Question: I am making a site where I can create exams with multiple choice questions. I have a html page in which I can add questions to an exam.
A question consists out of the description of the question and multiple options. An option contains the response and a value to check if the response is true or false.
The user should be able to add options to the question when filling in the form. I am trying to use formbuilder, formgroup and formarray for this but it is not working. When I press add option, a new response and a new valid field should appear.

The fields are appearing on my html page, but I get this error when filling in the form. "Cannot find control with name response" +"cannot find control with name valid"
This is the HTML page:
'''
<form [formGroup]="questionForm" (ngSubmit)="onSubmit(questionForm.value)">
<div>
<label>Description:</label>
<br />
<input class="form-control" id="description" type="text" formControlName="description">
<br />
<label>Options</label>
<div *ngFor="let test of arrayOptions; let i = index">
<div class=mx-4>
<label>Response</label>
<input class="form-control" id="response" type="text" formControlName="response">
<label>Valid</label>
<input class="form-control" id="valid" type="text" formControlName="valid">
</div>
</div>
<button type="button" class="btn-block-option text-primary" (click)="addOption()">
<i class="fa fa-plus" aria-hidden="true"></i>Add option
</button>
</div>
<div class="block-content block-content-full block-content-sm bg-body-light font-size-sm">
<button class="btn btn-primary" type="submit">Add</button>
</div>
</form>
'''
This is my ts page:
'''
export class AddQuestionComponent implements OnInit {
questionForm;
arrayOptions;
constructor(
private examSimulatorService: ExamSimulatorService,
private formBuilder: FormBuilder
) {
this.questionForm = this.formBuilder.group({
description: '',
options: ''
})
}
removeOption(i) {
this.questionForm.removeControl(i);
}
addOption() {
this.questionForm.addControl(this.questionForm.controls.options.value,
this.formBuilder.array([this.formBuilder.group(
{
response: "",
valid: ""
}
)]));
this.arrayOptions.push(this.questionForm.controls.options.value);
}
onSubmit(questionData) {
this.examSimulatorService.addQuestion(questionData);
this.questionForm.reset();
}
ngOnInit() {
this.arrayOptions = [];
this.addOption();
}
}
'''
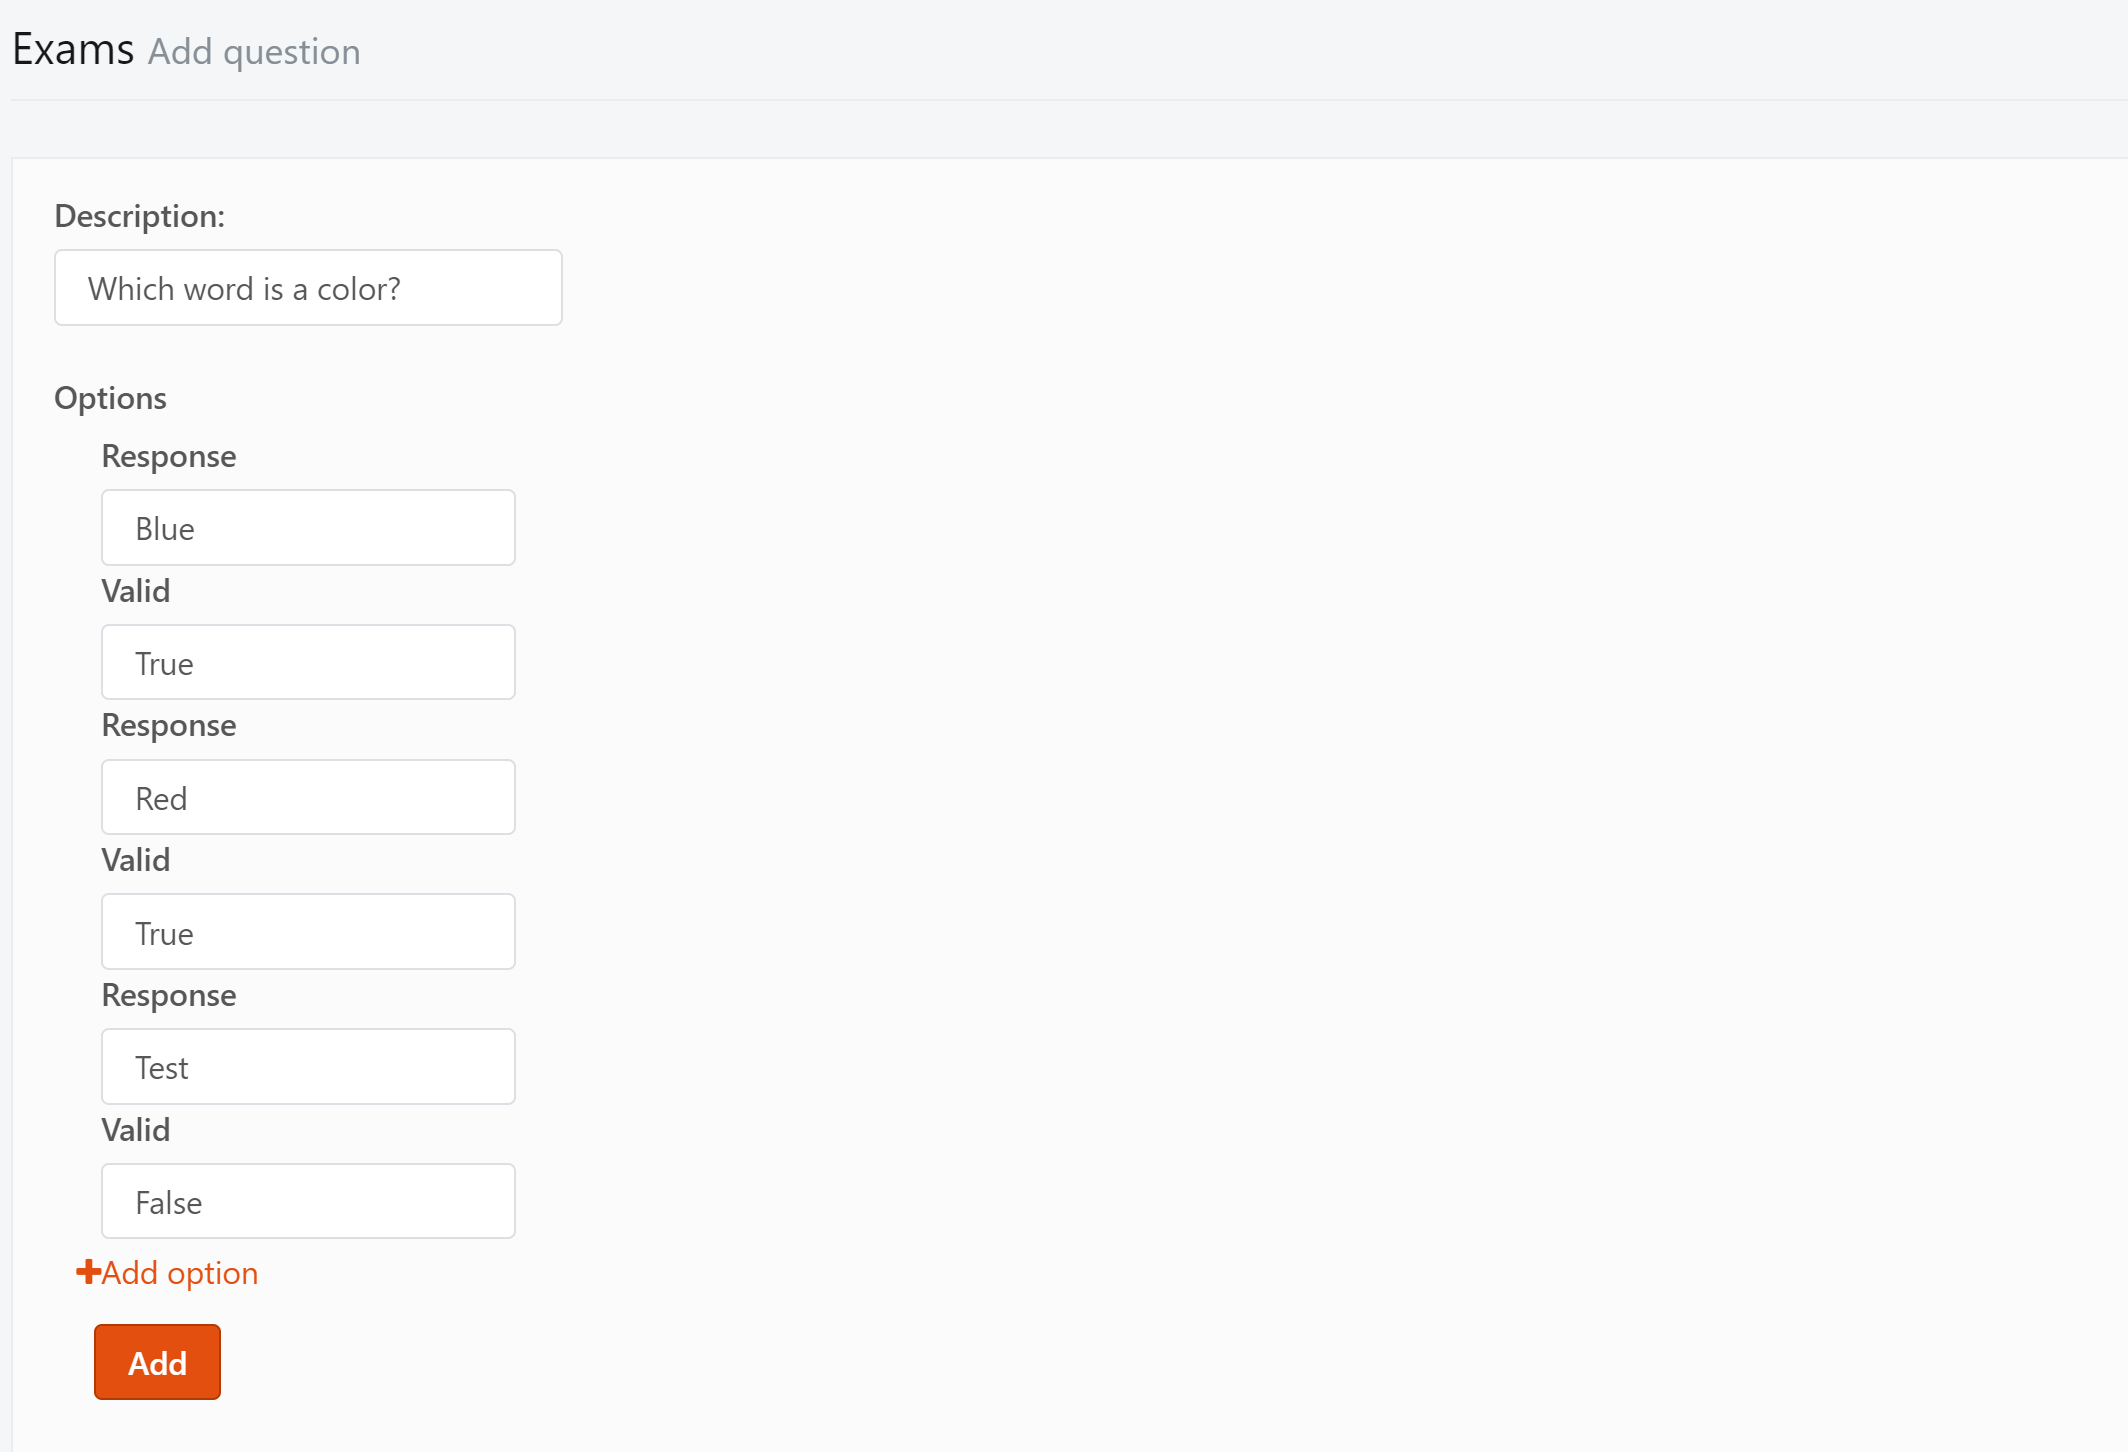
Answer: Hard to tell the exact errors without a running sample.
Some things I have noticed:
1) When we are using a 'FormArray' we have to bind it in the template via 'formArrayName'
2) I don't really get why you are calling 'addControl' on the questionForm. Should'nt we push a new option to the 'FormArray'?
Example form with a 'FormArray':
'''
this.questionForm = this.fb.group({
question: ["Sample Question"],
options: this.fb.array([
this.fb.group({
response: ["Response Example"],
valid: [true]
})
])
});
'''
Referencing the 'FormArray' in the template via 'formArrayName':
'''
<form [formGroup]="questionForm">
<input type="text" formControlName="question" />
<div formArrayName="options">
<div *ngFor="let option of options.controls; let i=index">
<b>Option {{i}}:</b>
<div [formGroupName]="i">
<input type="text" formControlName="response" />
<input type="checkbox" formControlName="valid" />
</div>
</div>
</div>
</form>
'''
Finally the method for adding a new option:
'''
addOption() {
this.options.push(
this.fb.group({
response: [""],
valid: [false]
})
);
}
// getter which simplifies the access via 'this.options' used in the addOption method
get options() {
return this.myForm.get("options") as FormArray;
}
'''
Take a look at the <URL>. Feel free to fork and edit it so that it shows your problem better.